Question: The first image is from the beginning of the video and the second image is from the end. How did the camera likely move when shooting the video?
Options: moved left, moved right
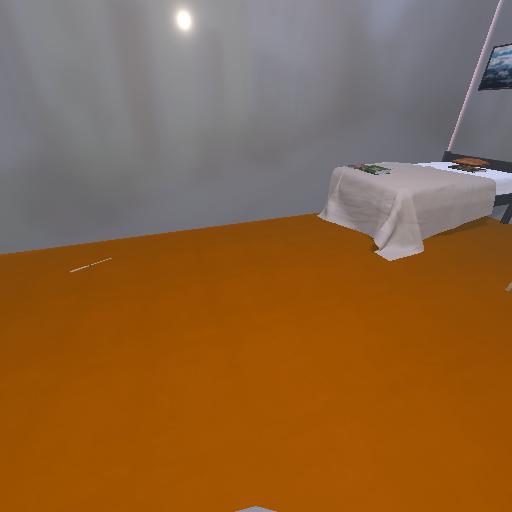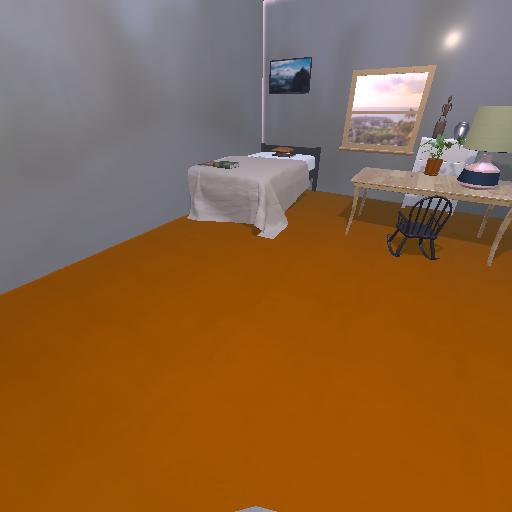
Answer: moved left